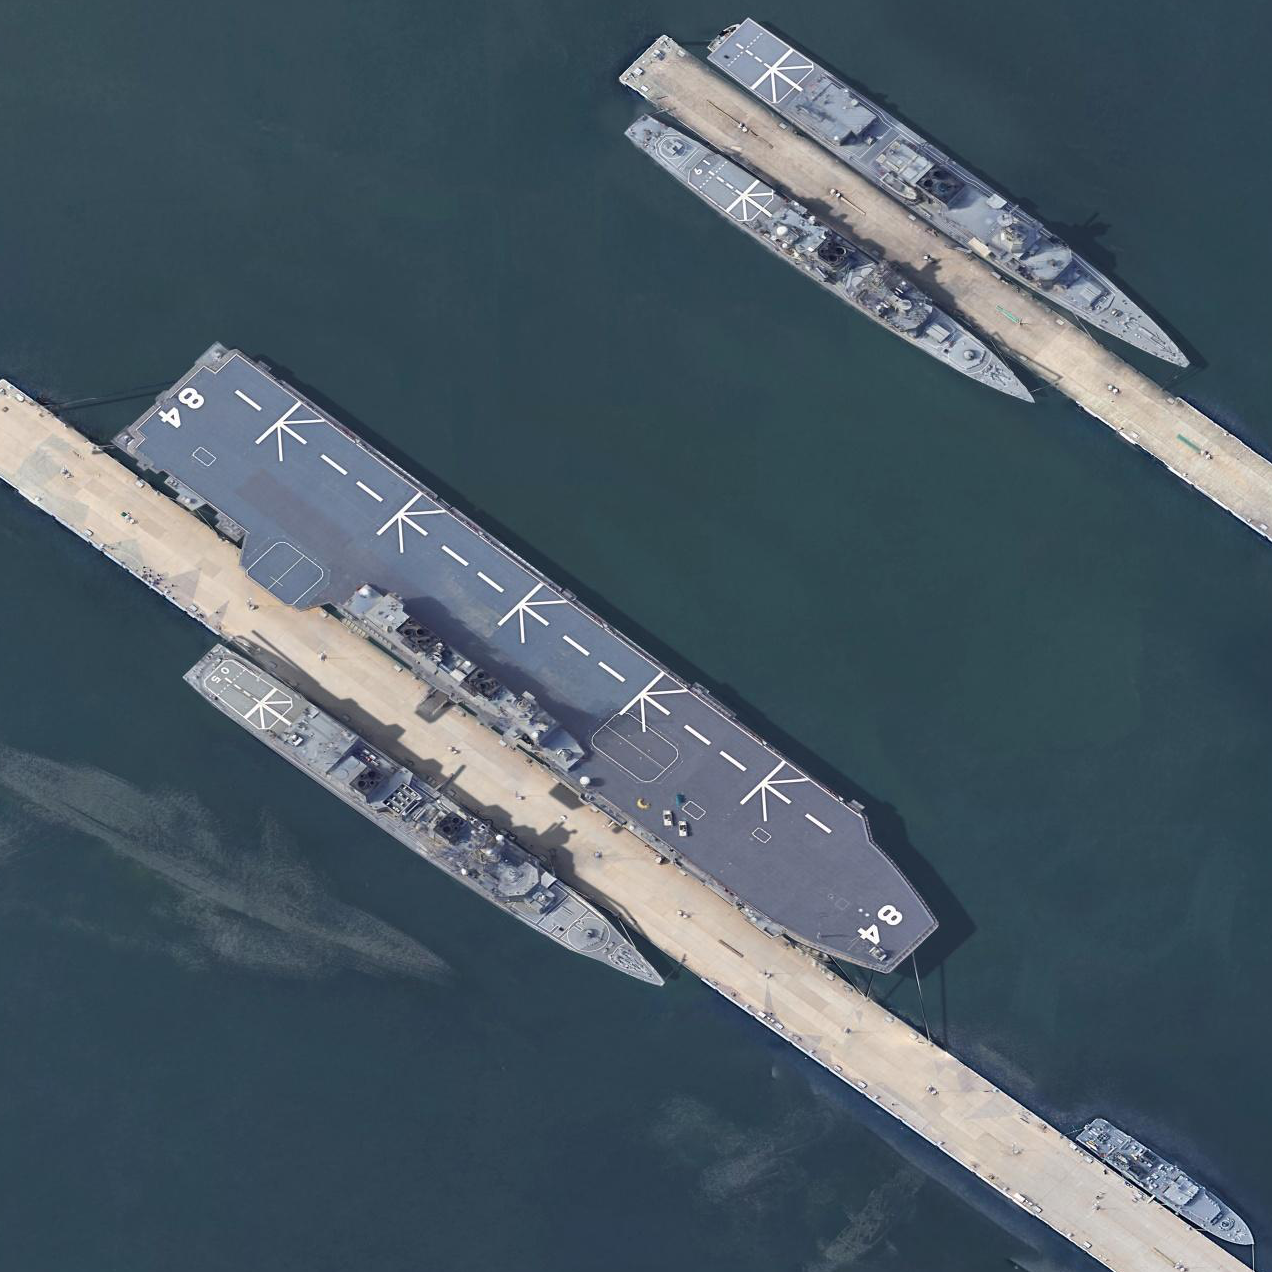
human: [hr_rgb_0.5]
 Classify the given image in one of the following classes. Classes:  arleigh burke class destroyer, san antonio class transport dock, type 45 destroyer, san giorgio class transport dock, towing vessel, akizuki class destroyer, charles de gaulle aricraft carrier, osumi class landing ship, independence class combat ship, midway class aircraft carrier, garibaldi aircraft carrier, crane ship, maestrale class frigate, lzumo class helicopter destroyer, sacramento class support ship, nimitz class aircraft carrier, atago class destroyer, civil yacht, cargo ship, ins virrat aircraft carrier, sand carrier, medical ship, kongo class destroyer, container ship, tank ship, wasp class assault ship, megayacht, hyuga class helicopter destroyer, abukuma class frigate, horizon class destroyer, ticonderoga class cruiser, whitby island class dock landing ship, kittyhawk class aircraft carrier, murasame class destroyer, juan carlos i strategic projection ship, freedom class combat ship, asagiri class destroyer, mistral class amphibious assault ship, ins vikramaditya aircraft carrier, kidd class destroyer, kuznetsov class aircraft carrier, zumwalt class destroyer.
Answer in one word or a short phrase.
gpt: Lzumo class helicopter destroyer